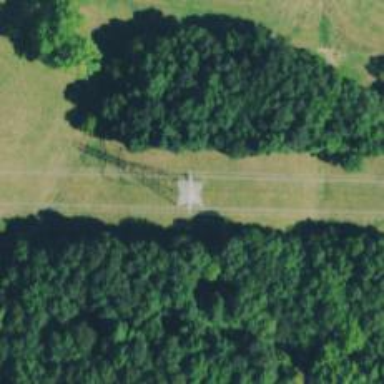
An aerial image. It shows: Lattice structure tower.